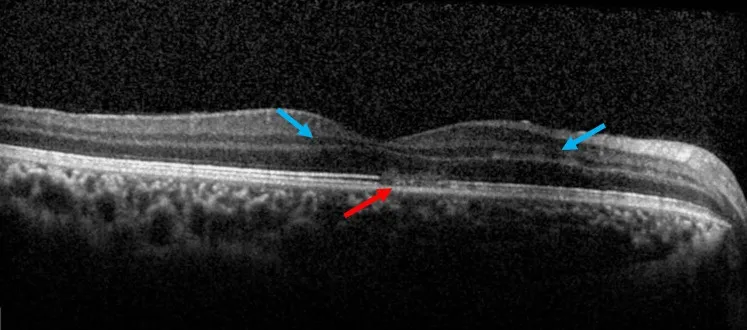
The patient's OCT of the right eye macula at initial presentation. Optical coherence tomography (OCT) of the right eye macula displaying disruption of the photoreceptor (red arrow) and retinal edema (blue arrow) within the retinal nerve layer.
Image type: ophthalmic_imaging (oct)